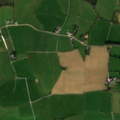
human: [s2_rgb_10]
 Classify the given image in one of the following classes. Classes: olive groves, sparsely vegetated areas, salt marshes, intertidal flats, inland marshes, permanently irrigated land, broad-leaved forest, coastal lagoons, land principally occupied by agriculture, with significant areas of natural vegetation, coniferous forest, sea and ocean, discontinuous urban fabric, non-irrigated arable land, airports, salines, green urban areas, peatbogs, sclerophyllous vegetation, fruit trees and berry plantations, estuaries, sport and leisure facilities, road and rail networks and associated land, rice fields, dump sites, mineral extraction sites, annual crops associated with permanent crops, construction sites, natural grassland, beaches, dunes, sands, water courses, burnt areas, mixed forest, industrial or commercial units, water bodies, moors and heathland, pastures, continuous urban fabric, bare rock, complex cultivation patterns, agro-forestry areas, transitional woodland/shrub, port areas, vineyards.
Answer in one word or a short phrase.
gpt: non-irrigated arable land, pastures